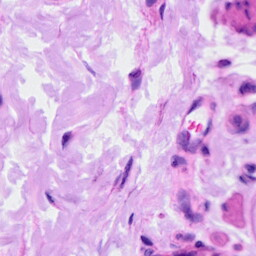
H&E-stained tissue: Ovarian